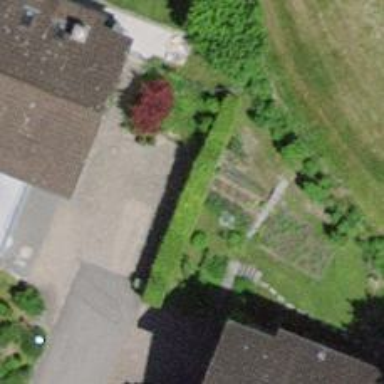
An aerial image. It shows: Hedge barrier.